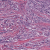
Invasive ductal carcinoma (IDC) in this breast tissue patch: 1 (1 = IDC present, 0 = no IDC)